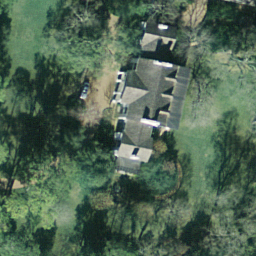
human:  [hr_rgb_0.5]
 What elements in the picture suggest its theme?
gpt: sparse residential